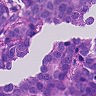
Metastatic tissue present: yes